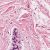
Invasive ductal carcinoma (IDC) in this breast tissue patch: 0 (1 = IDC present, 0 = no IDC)